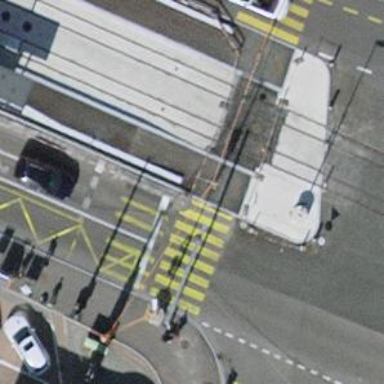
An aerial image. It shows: Crossing with zebra markings regulated by traffic signals.